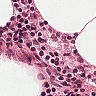
Metastatic tissue present: no